Question: Does anyone know a way to mimic the UIDatePicker and the even more general UIPicker iOS controls in HTML & JavaScript?

Does anyone know of a solution like this? I've seen JavaScript mimics of other iPhone/iPad controls, such as the UIPopoverController. I would really like to be able to offer this way of entering dates (compared to solutions like jQuery UI's datepicker). It looks like it would be easy to use both on a mouse scroll-wheel and on the iPad. So, any advice?
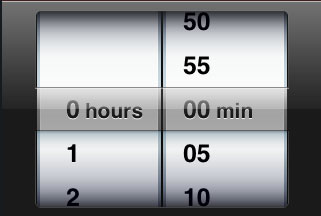
Answer: One reason all these strange widgets exist is because typing on touchscreens is annoying. You probably wouldn't want to use this sort of widget on desktop for the same reason that very few people like to draw pictures with their mice: the control you get with a mouse isn't really the same as the control you get with a touchscreen.
For that reason, libraries that have implemented functionality like this do it specifically for mobile, and do not ensure compatibility with older browsers such as IE6. If you only need to support good Webkit browsers, and you don't mind using a large framework for this purpose, Sencha Touch's Picker works well (<URL>. Sencha's doesn't offer mousewheel support.
I don't know if anyone has implemented one outside of a large framework, but it wouldn't hurt to look around.
--- EDIT ---
A solution listed in a previous StackOverflow question (<URL> was chosen as the answer, but it's only for mobile -- perhaps only for iPhone. You could look at the code and write one that would work on desktop.